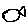
Label: fish